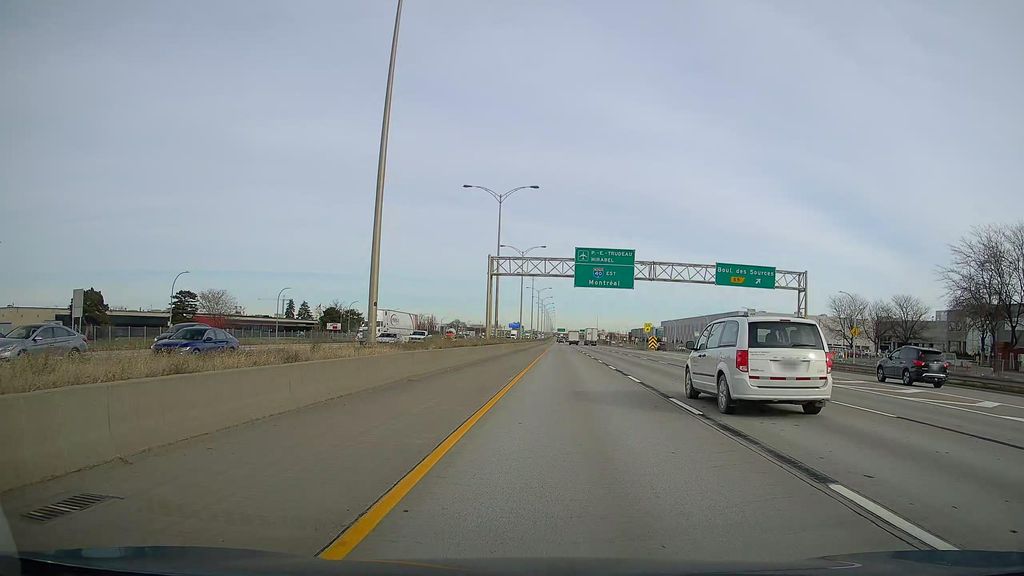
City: montreal